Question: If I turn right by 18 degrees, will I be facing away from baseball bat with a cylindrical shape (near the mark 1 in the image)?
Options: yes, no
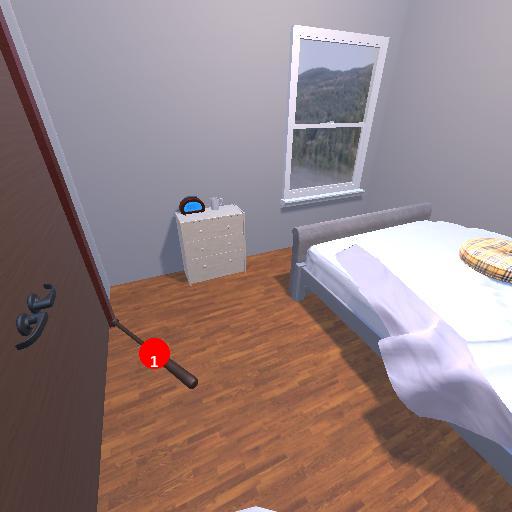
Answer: yes